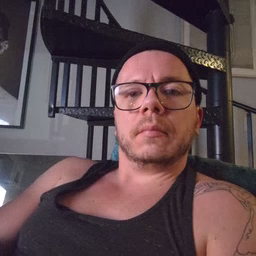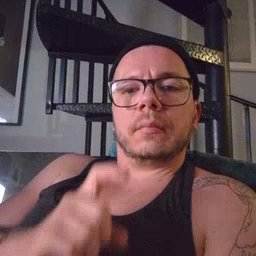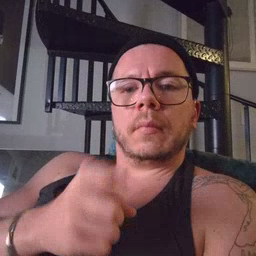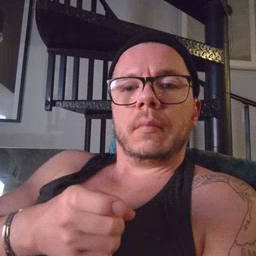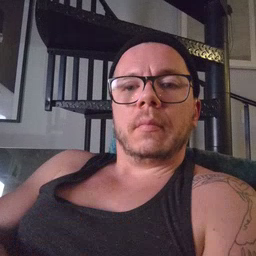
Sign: gift